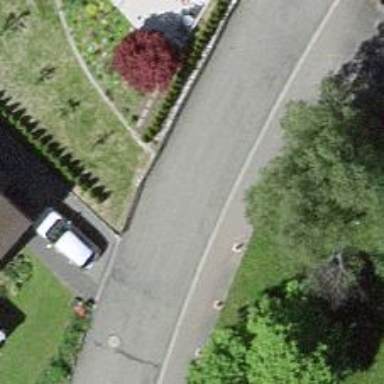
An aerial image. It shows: Asphalt road in residential area.